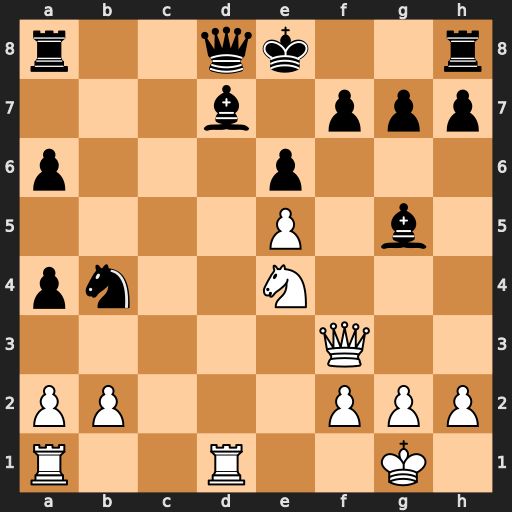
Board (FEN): r2qk2r/3b1ppp/p3p3/4P1b1/pn2N3/5Q2/PP3PPP/R2R2K1
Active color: w
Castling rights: kq
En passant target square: -
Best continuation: Nd6+ Ke7 Qxf7#